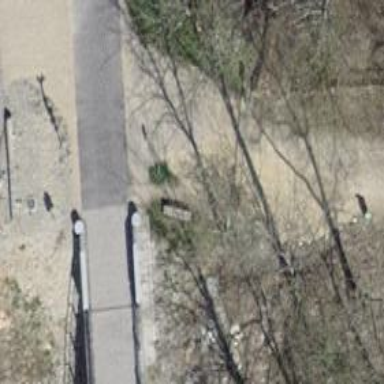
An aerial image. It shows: Lift gate barrier.